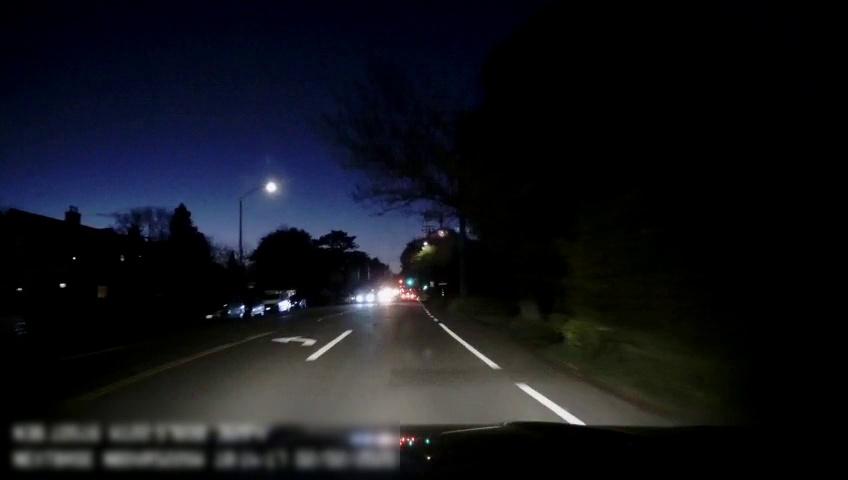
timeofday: Night
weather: Other
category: Drivable Space
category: Vehicles | Car
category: Vehicles | SUV
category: Vehicles | SUV
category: Vehicles | Van
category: Vehicles | Car
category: Vehicles | Car
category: Vehicles | SUV
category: Vehicles | Car
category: Lanes | Current Lane
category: Lanes | Opposite Lane
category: Lanes | Opposite Lane
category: Lanes | Current Lane
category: Lanes | Current Lane